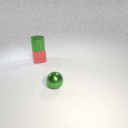
small red rubber cube to the left of small green metal sphere